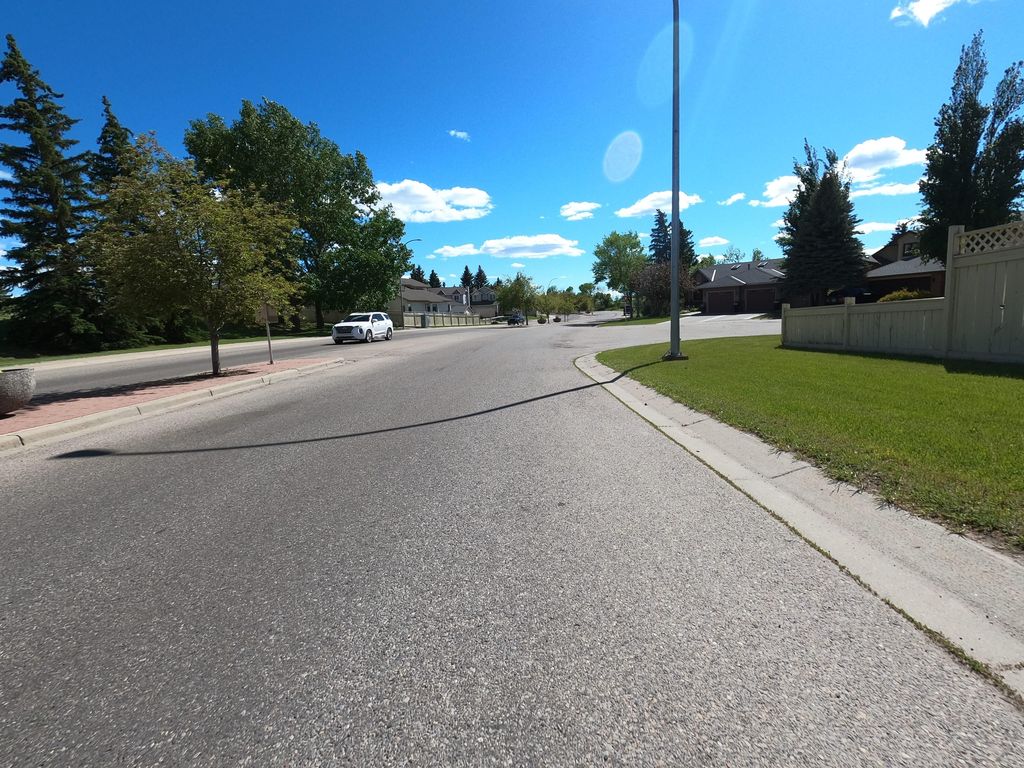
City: calgary